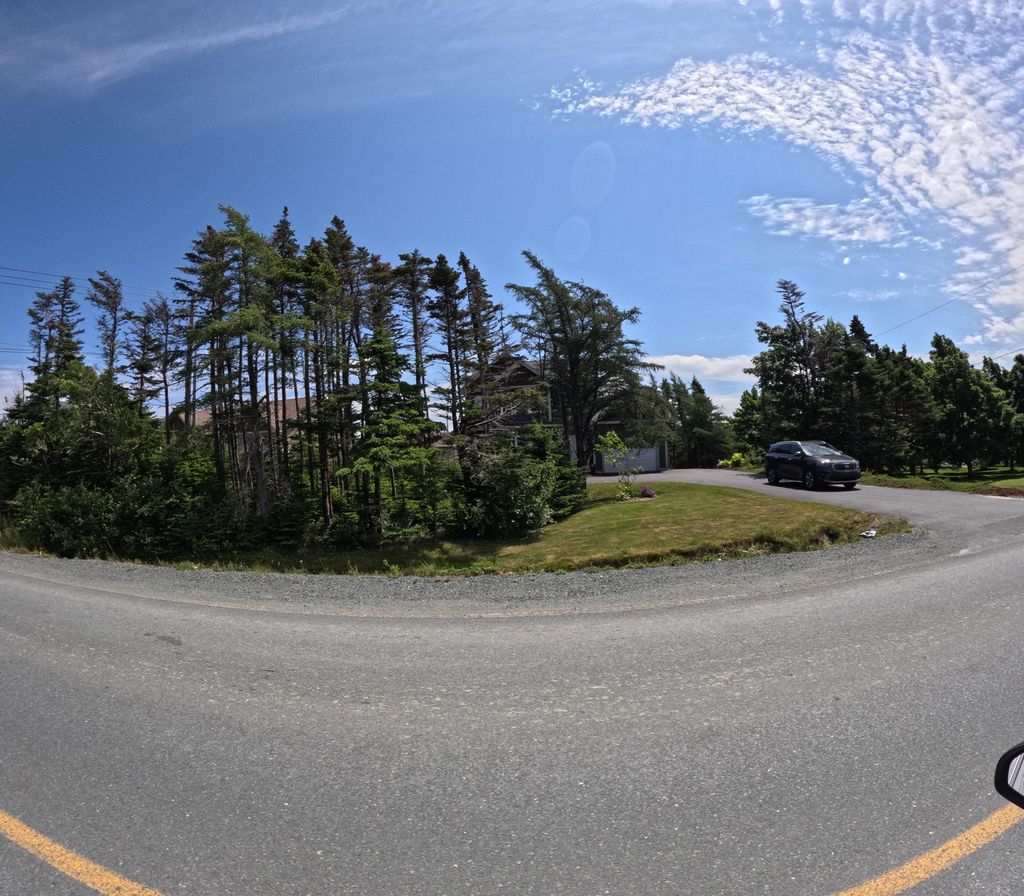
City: st_johns